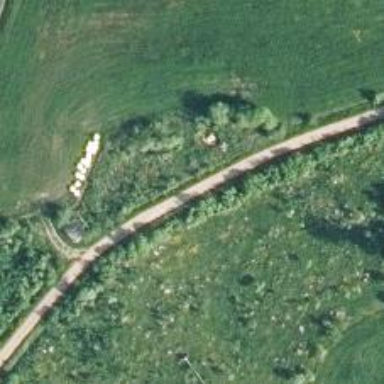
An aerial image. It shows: Track with grade 1 quality.